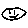
Label: smiley face